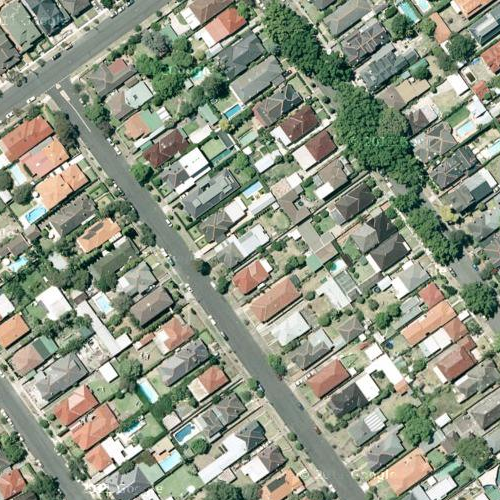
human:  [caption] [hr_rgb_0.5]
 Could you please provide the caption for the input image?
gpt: A town with many houses arranged neatly and a road junction in the middle of this area .

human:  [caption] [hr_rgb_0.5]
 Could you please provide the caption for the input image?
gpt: A residential area with houses arranged neatly and some roads go through this area .

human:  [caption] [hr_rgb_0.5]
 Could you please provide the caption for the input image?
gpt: Lots of houses with red and orange roofs arranged neatly .

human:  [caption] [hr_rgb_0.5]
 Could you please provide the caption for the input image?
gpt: A dense residential area with houses arranged neatly while many plants on the roadside .

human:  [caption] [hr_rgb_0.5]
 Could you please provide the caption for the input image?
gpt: A residential area with houses and a road junction in the middle .